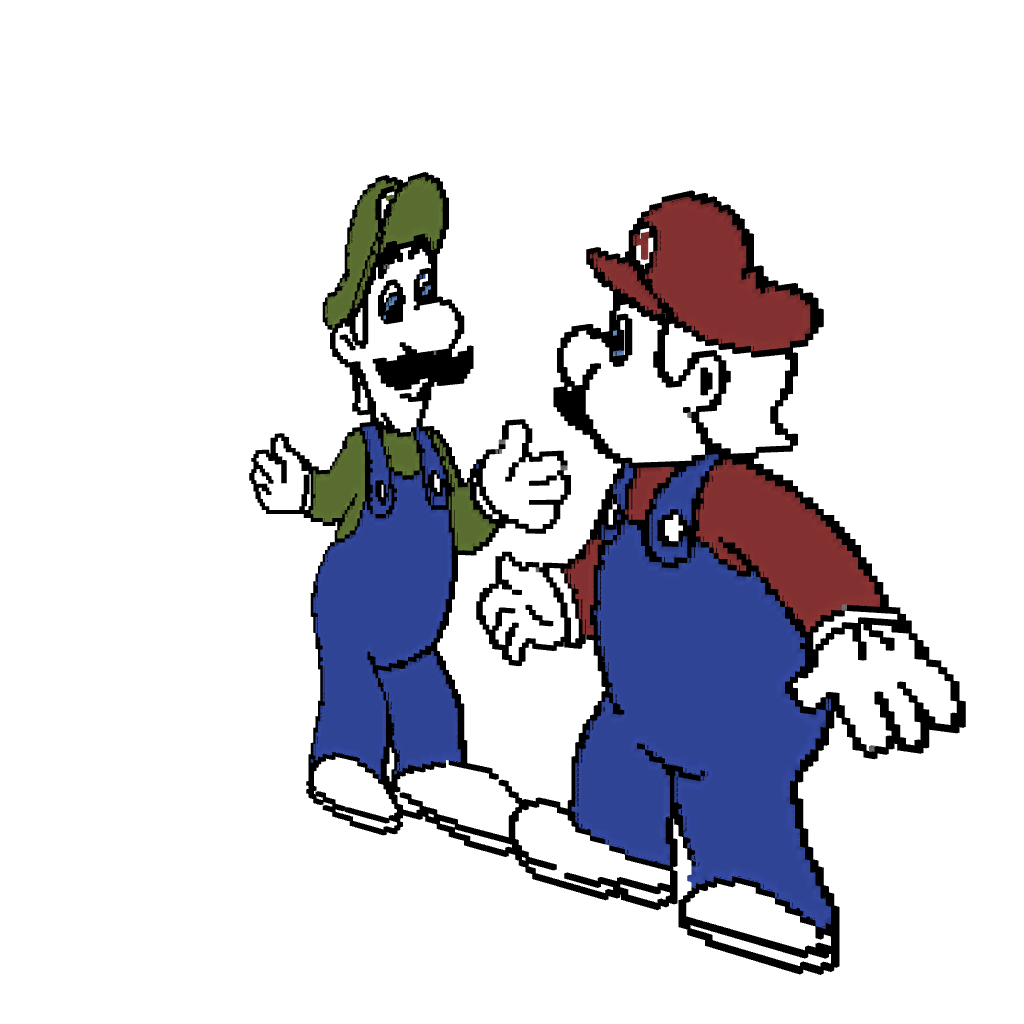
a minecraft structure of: Hotel Mario Shematic bad low quality